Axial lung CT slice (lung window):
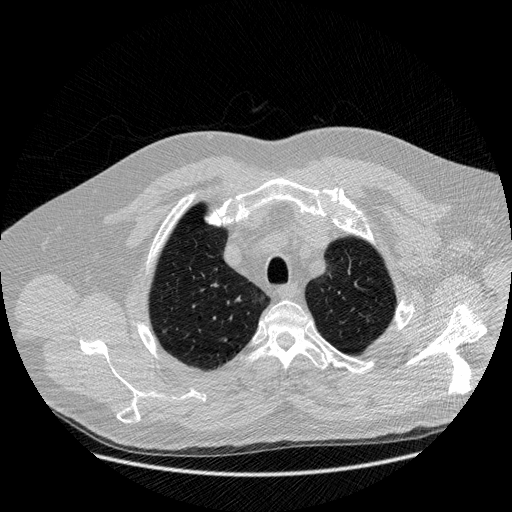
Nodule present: no